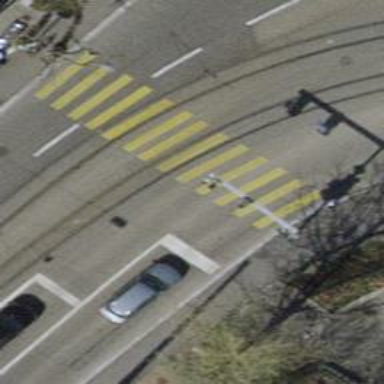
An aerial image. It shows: Tram crossing on the railway.